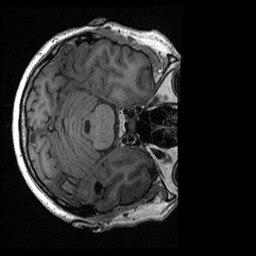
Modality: T1w
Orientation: axial
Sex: female
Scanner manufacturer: ge
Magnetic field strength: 3 T
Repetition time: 0.0064 s
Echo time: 0.00281 s